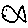
Label: fish